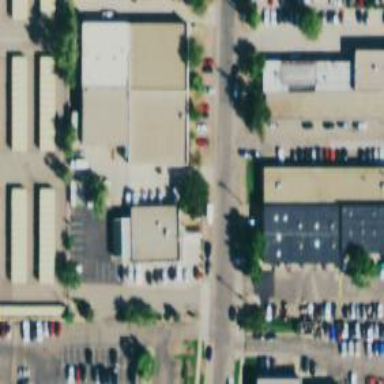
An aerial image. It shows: Car rental facility.